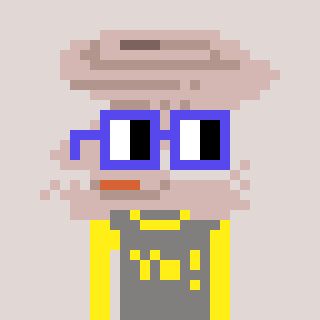
a pixel art character with square blue glasses, a tornado-shaped head and a bluegrey-colored body on a warm background